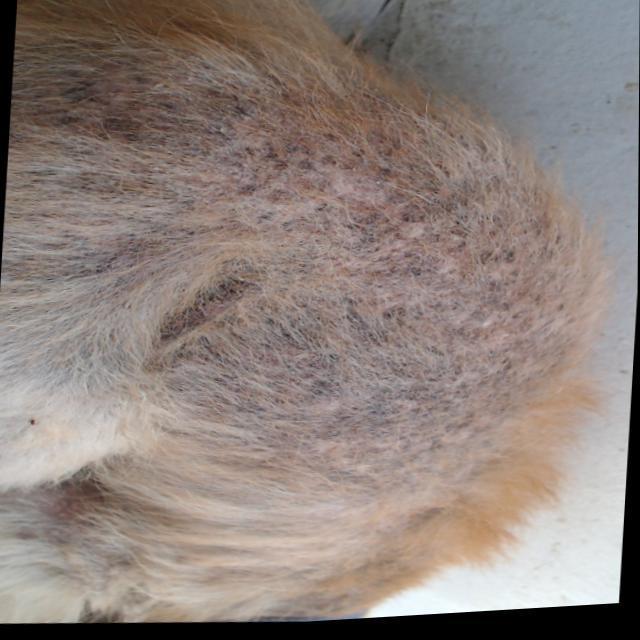
Canine demodicosis (Demodex mange) — caused by Demodex canis mites. Presents with alopecia, follicular papules, pustules, and comedones. Often localized on face and forelimbs.